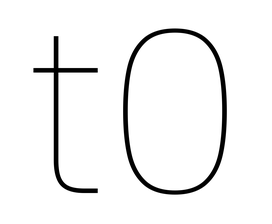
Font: Poppins-Thin